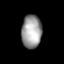
Tissue: lung
Cell type: Epithelial cells
Senescence score: 0.05628
Nuclear area (px): 659
Mean DAPI intensity: 155.258